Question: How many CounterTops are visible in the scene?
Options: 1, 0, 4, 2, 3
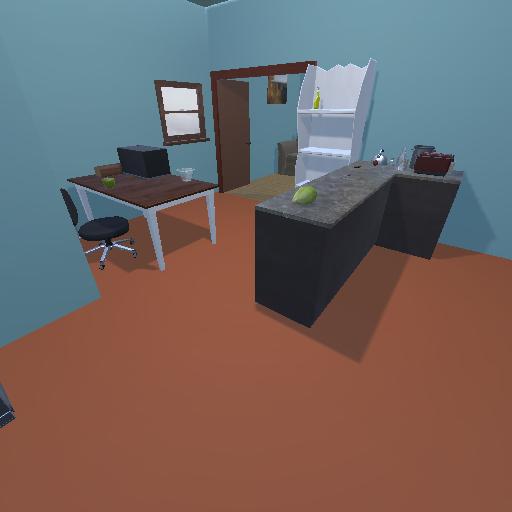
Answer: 1